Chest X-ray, PA view. Patient: 22 years old, sex M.
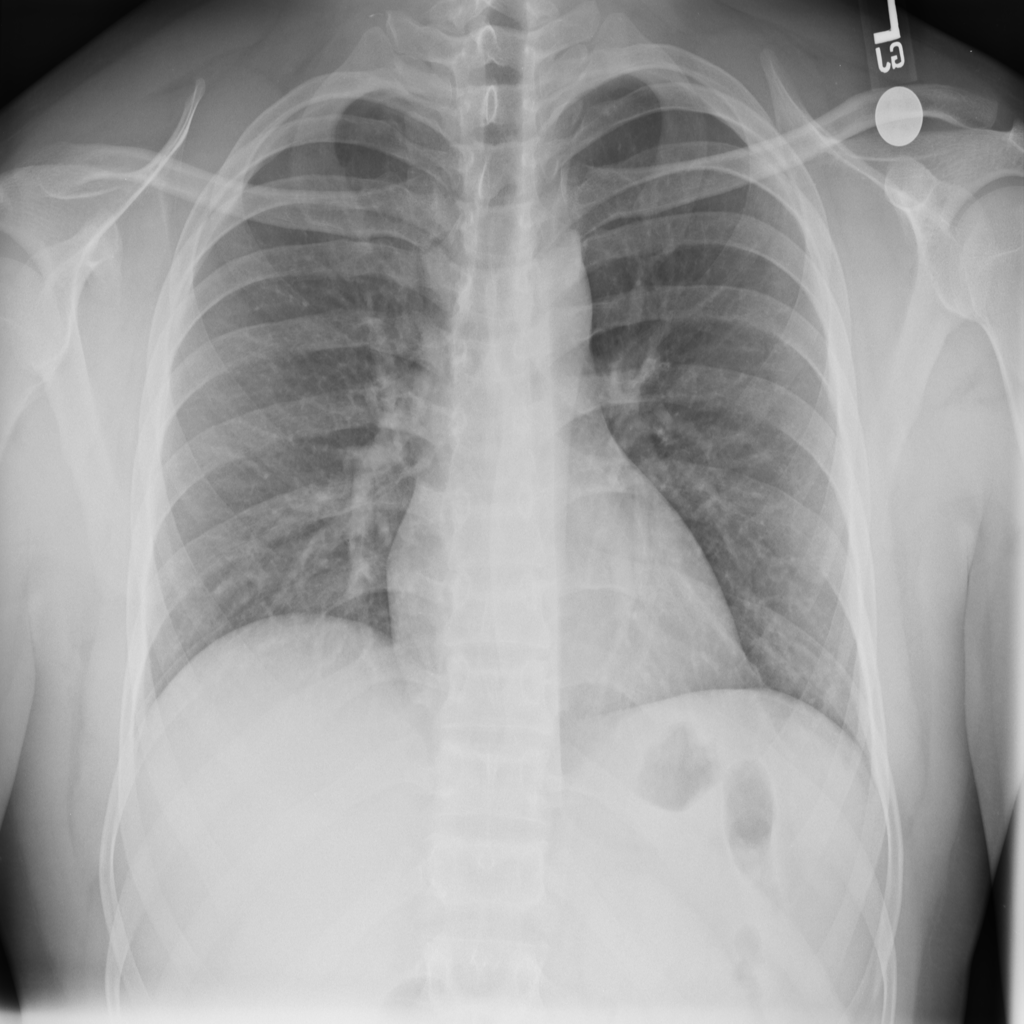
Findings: No Finding